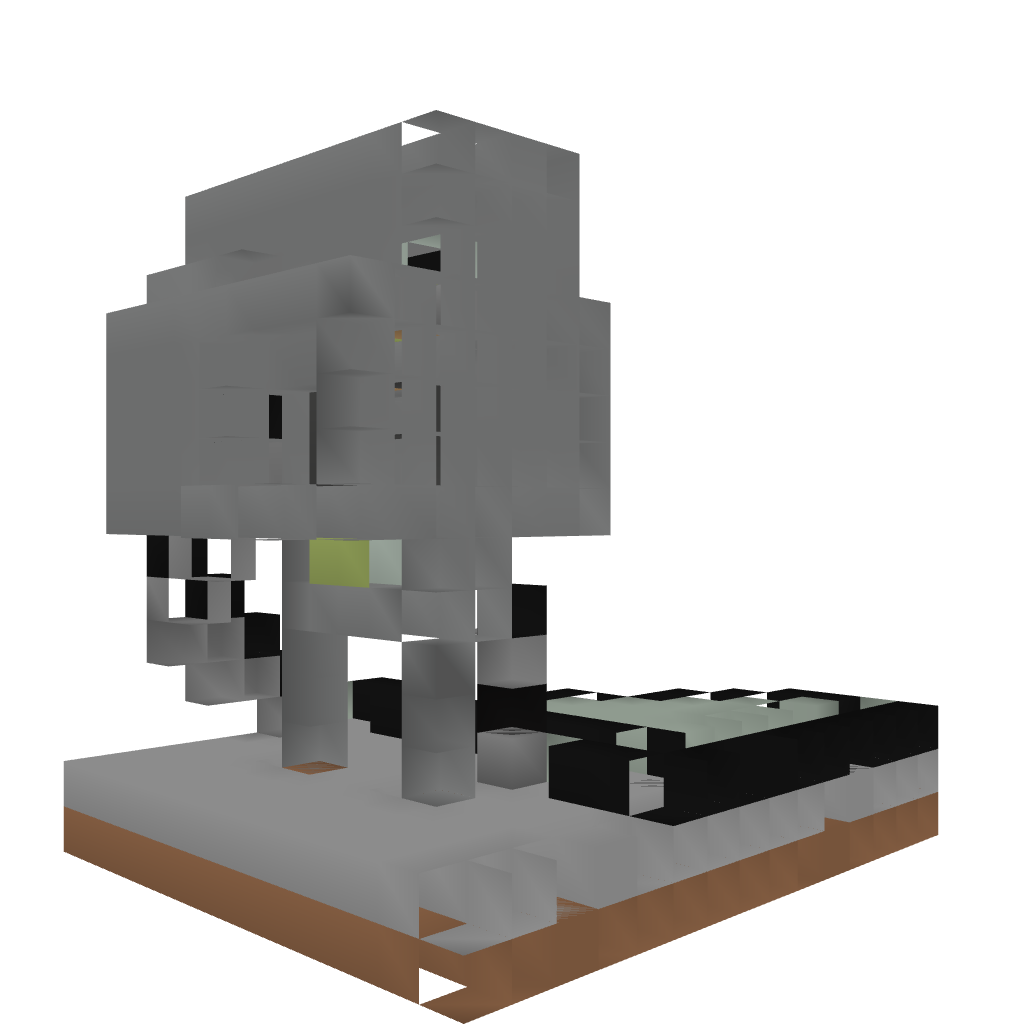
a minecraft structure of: Castle Portcullis  Redstone door